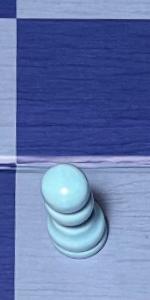
Label: Pawn_White